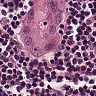
Metastatic tissue present: yes